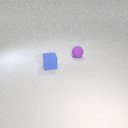
small blue rubber cube to the left of small purple rubber sphere